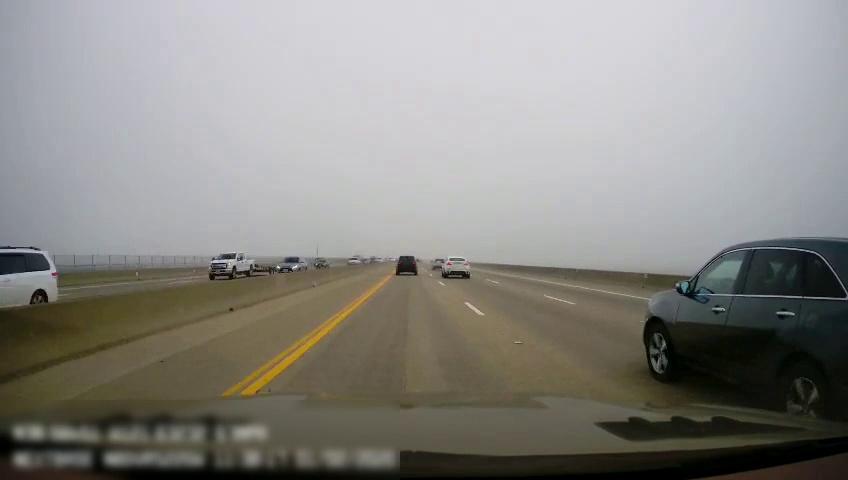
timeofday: Day
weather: Cloudy
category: Drivable Space
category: Drivable Space
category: Vehicles | Van
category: Vehicles | Other LV
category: Vehicles | Truck
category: Vehicles | Car
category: Vehicles | Car
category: Vehicles | Truck
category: Vehicles | SUV
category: Vehicles | SUV
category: Vehicles | SUV
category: Vehicles | SUV
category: Lanes | Current Lane
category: Lanes | Current Lane
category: Lanes | Alternate Lane
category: Lanes | Alternate Lane
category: Lanes | Alternate Lane
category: Lanes | Opposite Lane
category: Lanes | Opposite Lane